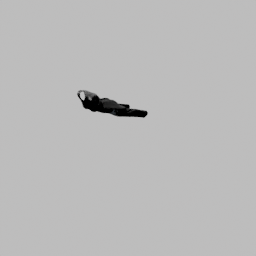
Label: people